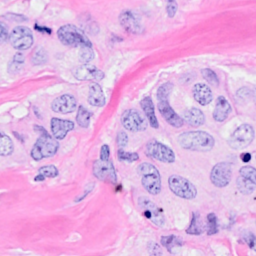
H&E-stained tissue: Breast